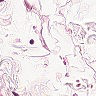
Metastatic tissue present: no